Field crop: maize
Growth stage: 2
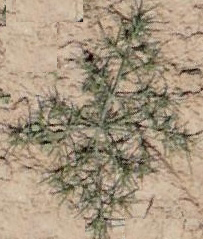
Species: salsola